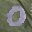
Label: 0